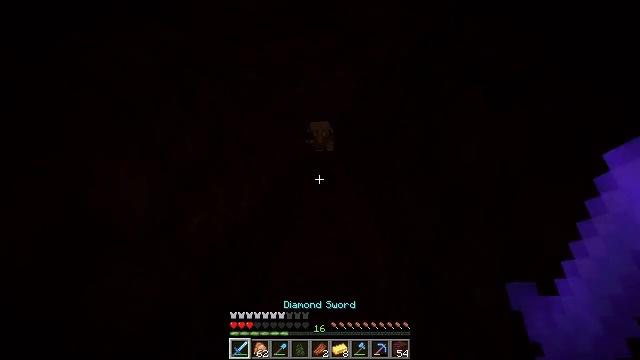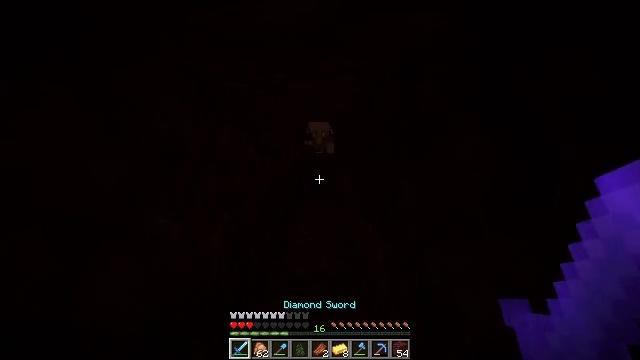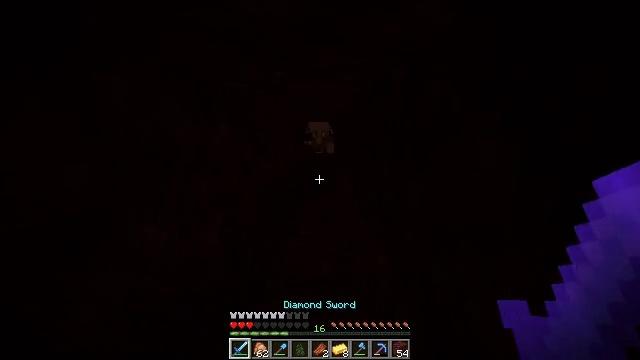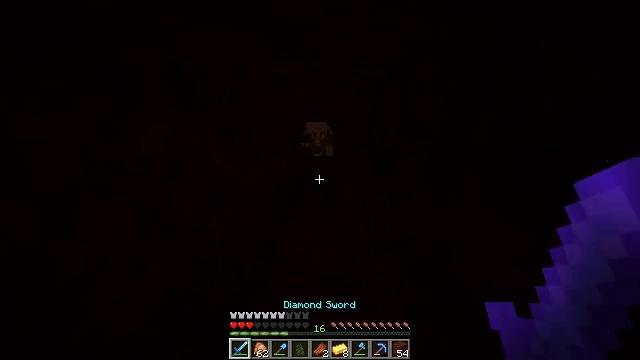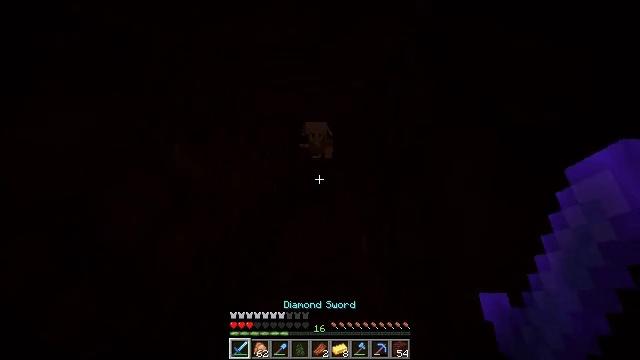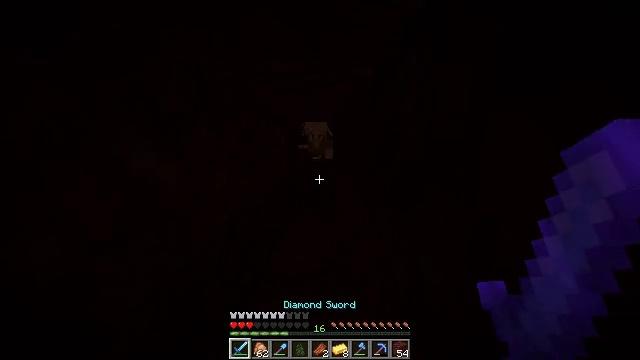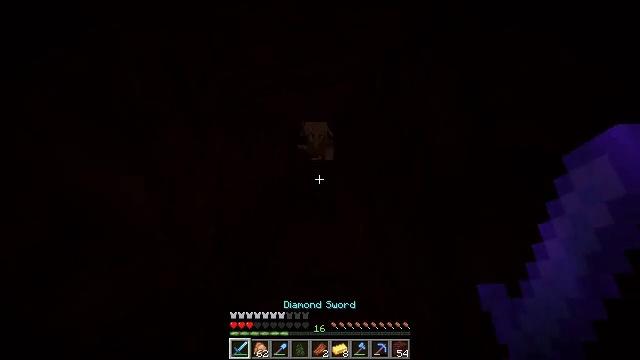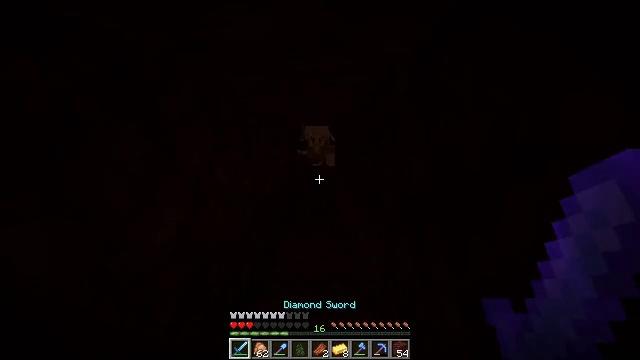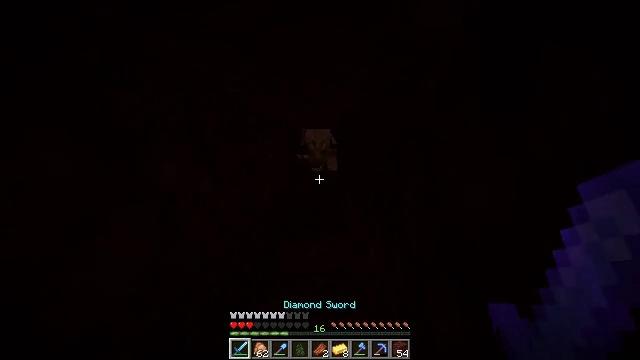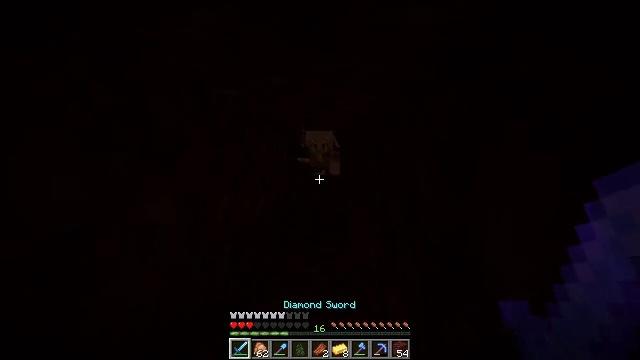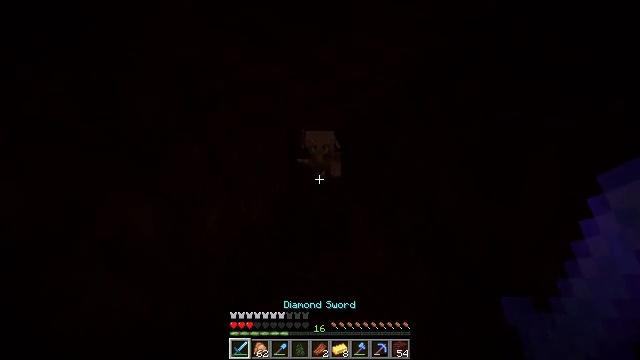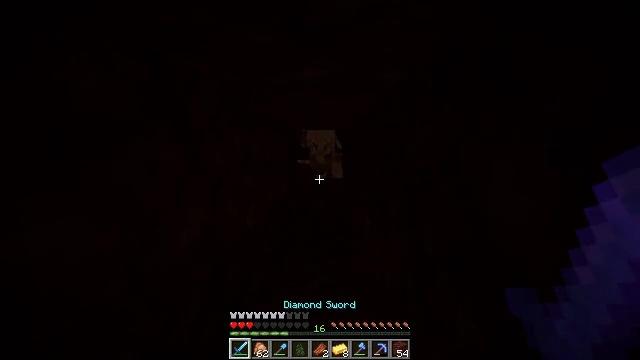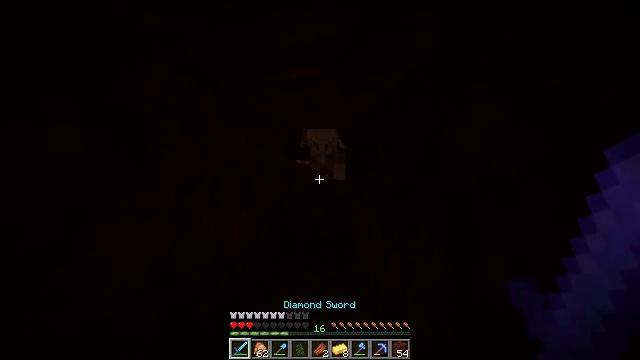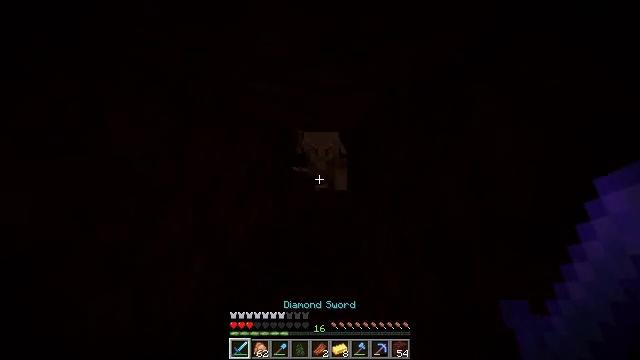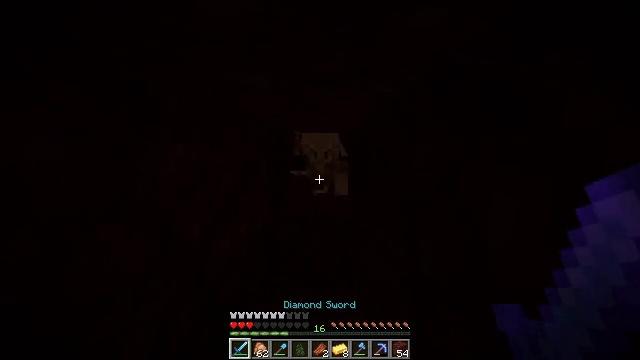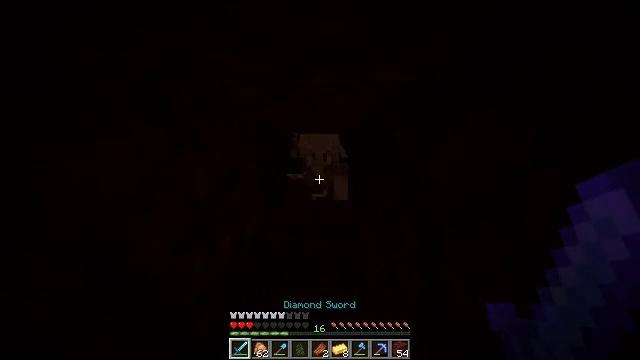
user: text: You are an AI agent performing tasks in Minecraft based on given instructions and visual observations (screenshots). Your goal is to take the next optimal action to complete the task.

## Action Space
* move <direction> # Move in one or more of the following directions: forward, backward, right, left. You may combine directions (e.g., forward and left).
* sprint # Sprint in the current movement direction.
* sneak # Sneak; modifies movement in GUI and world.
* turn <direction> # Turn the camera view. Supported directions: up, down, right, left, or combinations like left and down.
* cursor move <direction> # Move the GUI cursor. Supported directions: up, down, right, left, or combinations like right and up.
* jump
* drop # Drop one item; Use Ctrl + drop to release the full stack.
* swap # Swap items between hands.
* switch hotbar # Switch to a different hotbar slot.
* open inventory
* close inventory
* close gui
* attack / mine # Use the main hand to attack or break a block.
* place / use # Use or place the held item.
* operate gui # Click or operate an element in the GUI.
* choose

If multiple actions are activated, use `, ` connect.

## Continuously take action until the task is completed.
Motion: motion action
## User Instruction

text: Combat the piglin.
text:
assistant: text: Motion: move forward, sprint
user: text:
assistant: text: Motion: move forward, sprint
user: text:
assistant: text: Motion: move forward, sprint
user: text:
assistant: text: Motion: move forward
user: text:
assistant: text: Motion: move forward
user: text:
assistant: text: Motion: move forward
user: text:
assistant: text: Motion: move forward, sprint
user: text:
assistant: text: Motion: move forward, sprint
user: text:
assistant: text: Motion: move forward, sprint
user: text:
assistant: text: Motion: move forward
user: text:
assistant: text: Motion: move forward
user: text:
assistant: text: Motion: move forward, sprint
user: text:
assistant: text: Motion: move forward, sprint
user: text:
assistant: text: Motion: move forward, sprint
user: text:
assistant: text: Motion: move forward
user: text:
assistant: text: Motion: move forward
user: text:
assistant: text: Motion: move forward
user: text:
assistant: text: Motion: no_op
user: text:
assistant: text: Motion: no_op
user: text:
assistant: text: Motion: attack / mine
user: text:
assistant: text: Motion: attack / mine
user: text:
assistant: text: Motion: attack / mine
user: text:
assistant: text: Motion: attack / mine
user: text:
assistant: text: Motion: attack / mine
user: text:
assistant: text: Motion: attack / mine